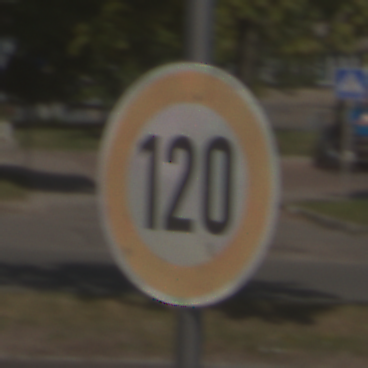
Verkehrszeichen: Geschwindigkeit120
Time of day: Midday
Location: Outdoor (Urban)
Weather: Clear
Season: NotSpecified
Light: Natural